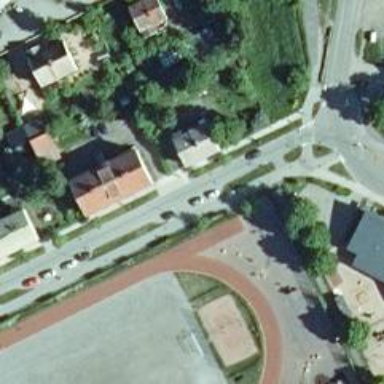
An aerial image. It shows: Asphalt road in residential area.